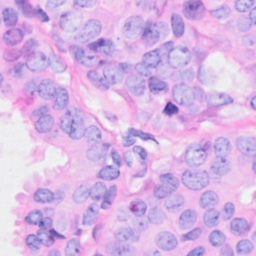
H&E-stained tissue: Breast